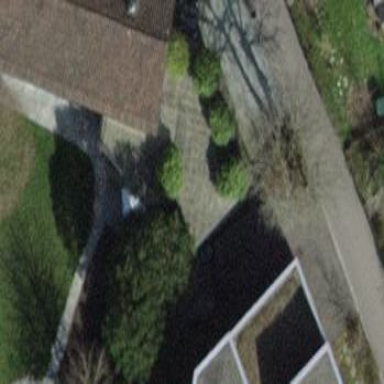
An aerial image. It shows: Group of garages.